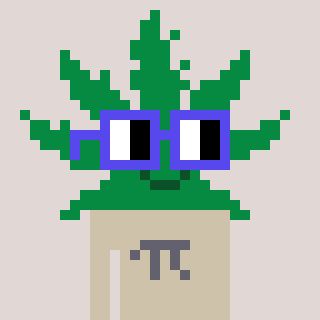
a pixel art character with square blue glasses, a weed-shaped head and a bege-colored body on a warm background